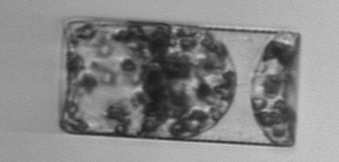
Label: Guinardia_flaccida